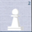
Piece: wP